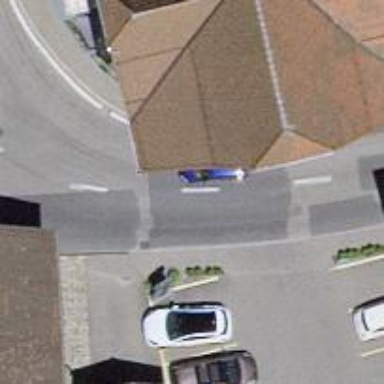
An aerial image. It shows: Unmarked crossing on the road.